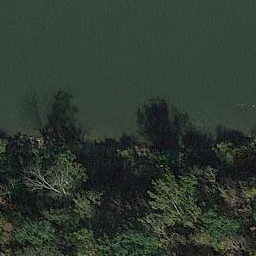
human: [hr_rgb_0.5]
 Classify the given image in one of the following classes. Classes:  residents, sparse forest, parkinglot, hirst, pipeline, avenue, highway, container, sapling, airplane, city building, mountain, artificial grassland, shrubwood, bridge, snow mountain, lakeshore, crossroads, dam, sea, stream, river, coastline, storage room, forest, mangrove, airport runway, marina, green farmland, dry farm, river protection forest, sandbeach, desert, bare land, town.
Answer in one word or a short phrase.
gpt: river protection forest